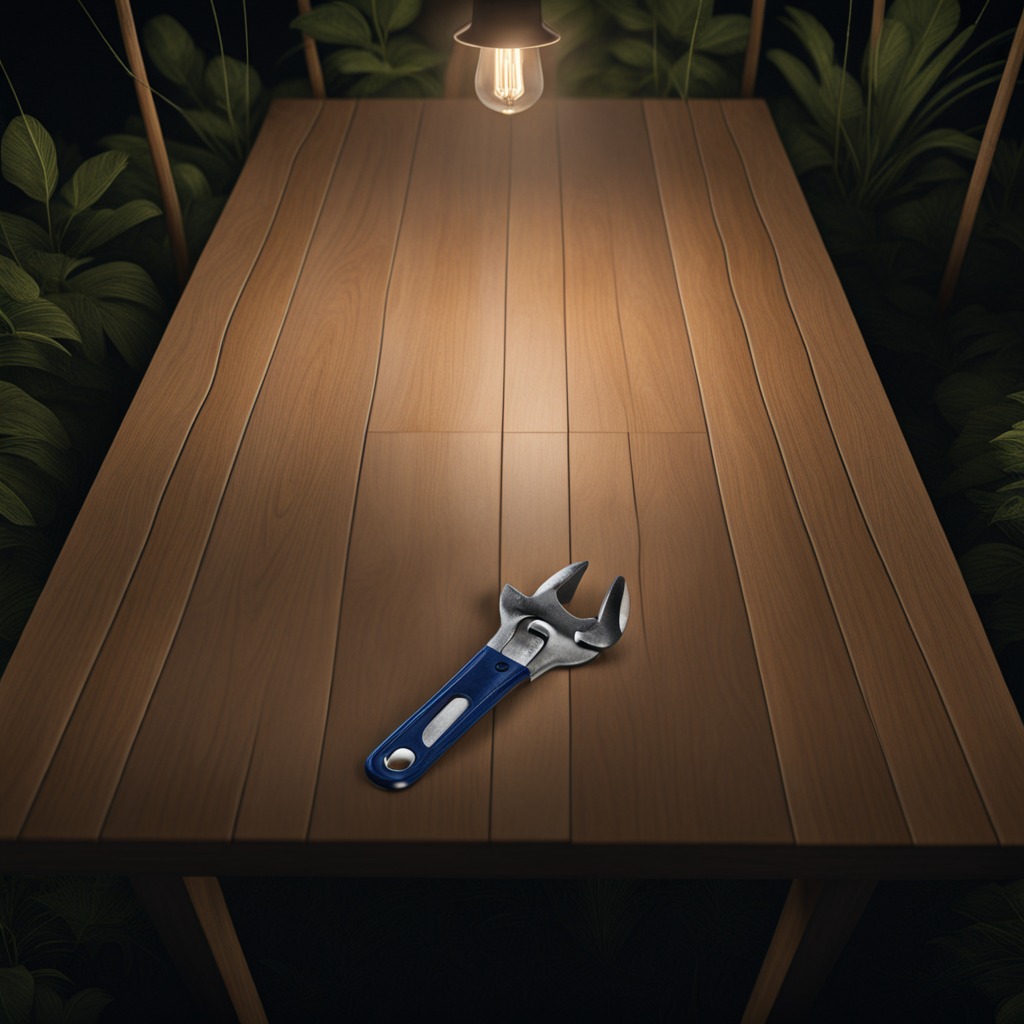
An wrench is lying on a wooden table inside a jungle field workshop tent at night.